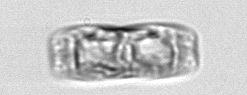
Label: pennate_morphotype1